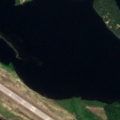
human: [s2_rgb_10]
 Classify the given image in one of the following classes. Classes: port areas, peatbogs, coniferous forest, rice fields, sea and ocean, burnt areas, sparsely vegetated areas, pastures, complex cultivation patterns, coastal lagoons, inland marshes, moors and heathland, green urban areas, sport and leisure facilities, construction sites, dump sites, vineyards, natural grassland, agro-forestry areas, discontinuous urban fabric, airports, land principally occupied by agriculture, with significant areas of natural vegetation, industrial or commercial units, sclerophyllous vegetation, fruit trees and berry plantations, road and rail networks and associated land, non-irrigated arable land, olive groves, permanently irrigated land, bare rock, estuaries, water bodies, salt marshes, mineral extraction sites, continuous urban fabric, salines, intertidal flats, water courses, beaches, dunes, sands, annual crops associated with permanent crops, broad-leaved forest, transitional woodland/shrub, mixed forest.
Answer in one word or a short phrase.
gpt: airports, coniferous forest, water bodies